Interaction volume radius: 5 \u00c5
Interaction volume height: 30 \u00c5
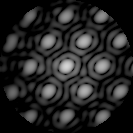
Disorder parameter: 0.1072